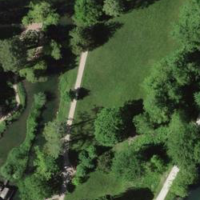
EUNIS habitat code: 53
Species observed at this site:
Apis mellifera